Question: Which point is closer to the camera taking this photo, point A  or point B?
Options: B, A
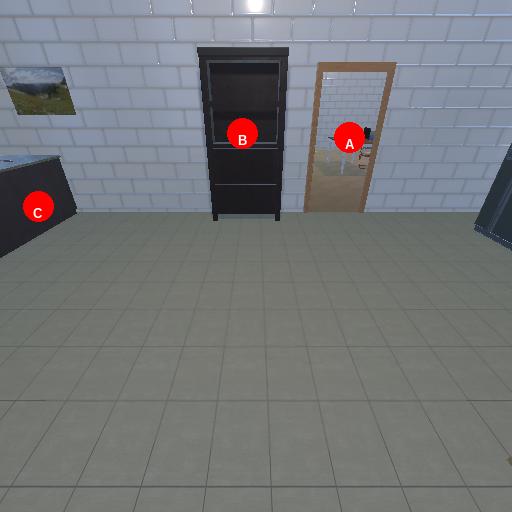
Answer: B